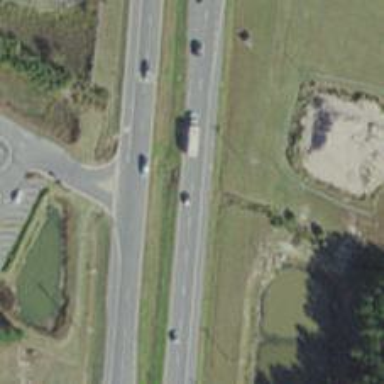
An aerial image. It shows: Asphalt trunk highway classified as expressway.